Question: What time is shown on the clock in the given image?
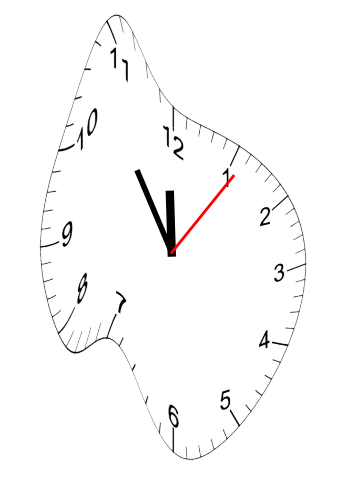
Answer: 11:54:06